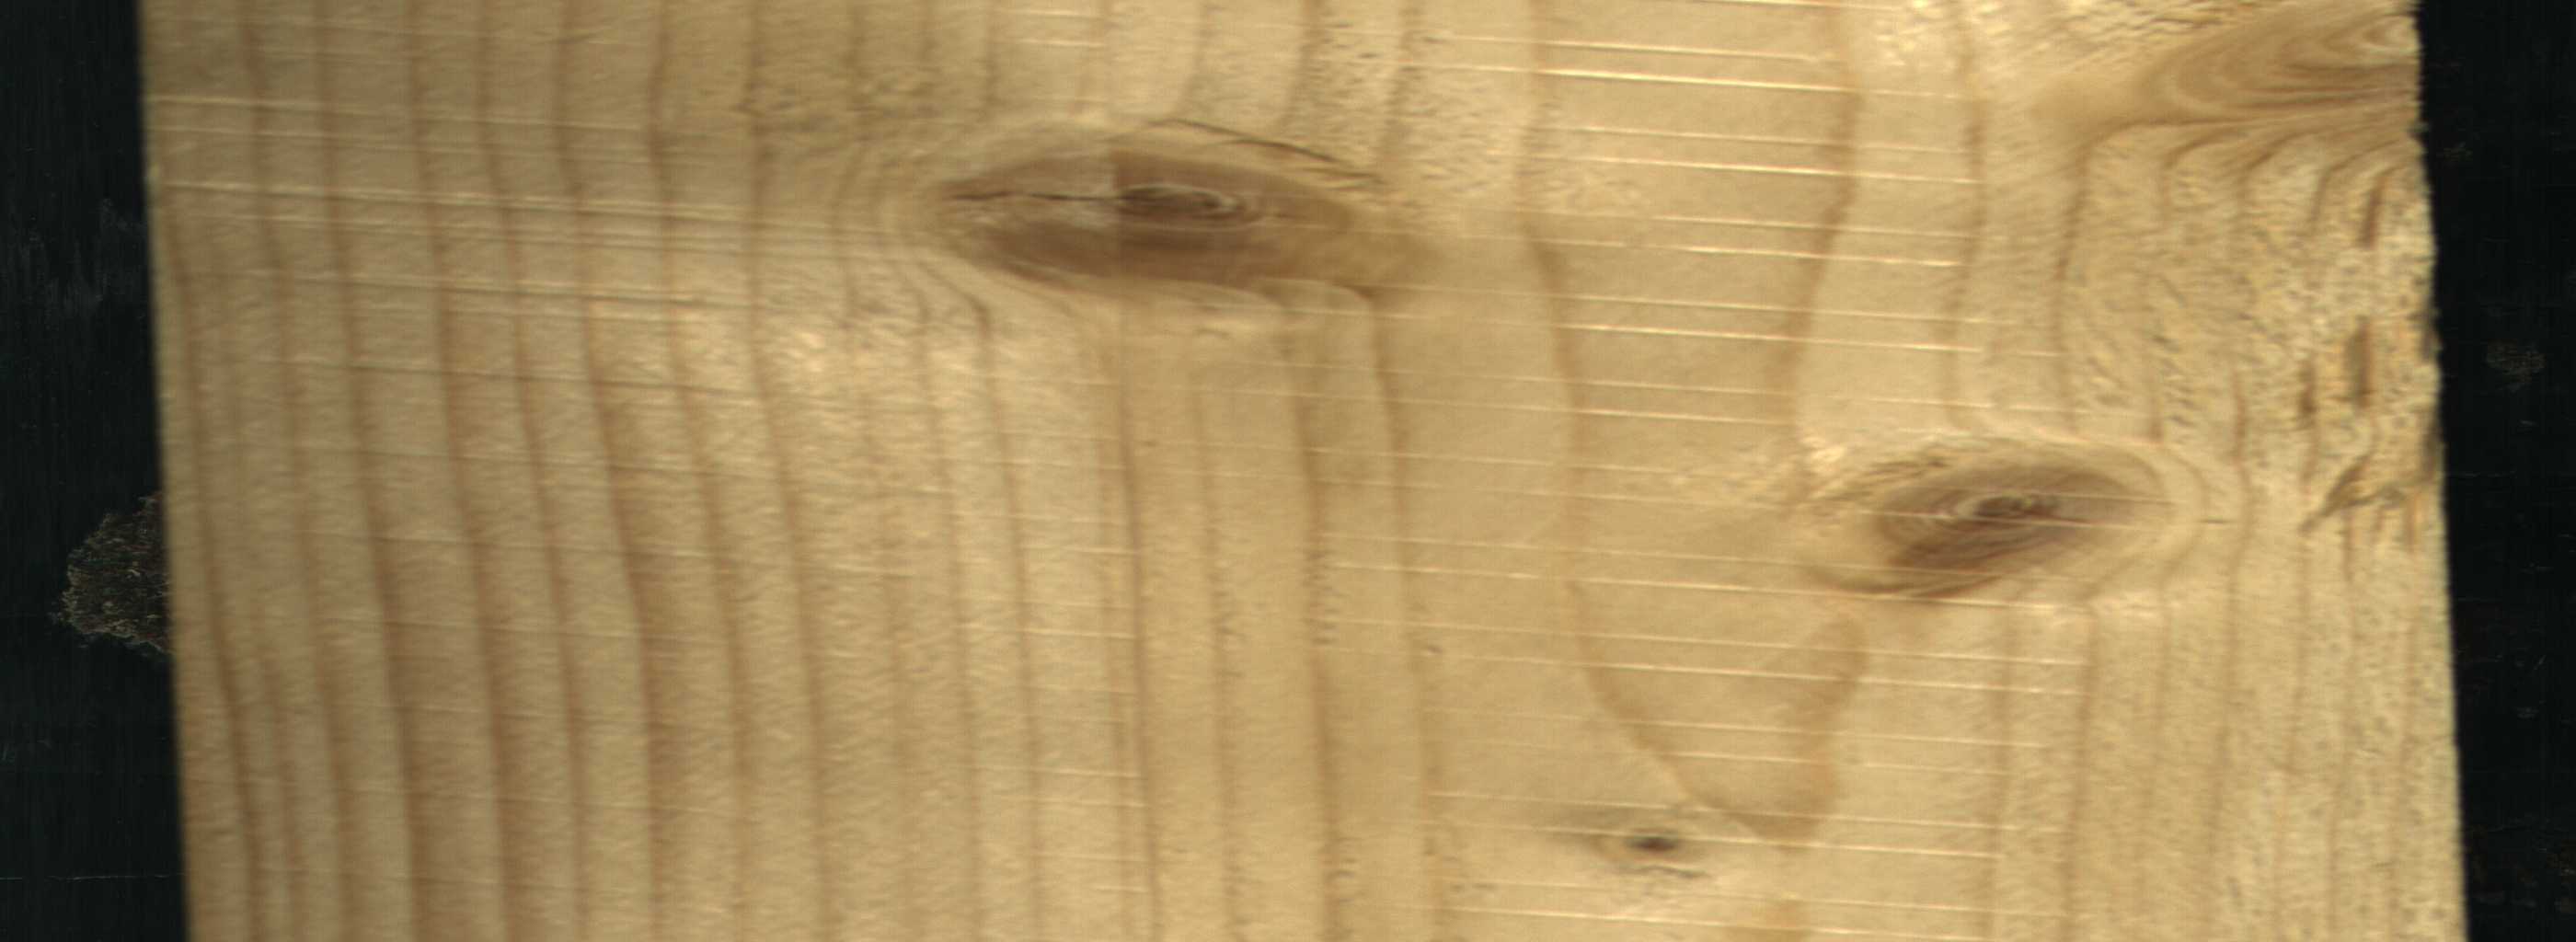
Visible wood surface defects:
Live_Knot
Live_Knot
Live_Knot
Live_Knot